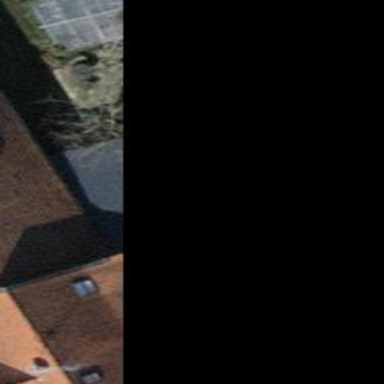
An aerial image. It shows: View of roof of building.